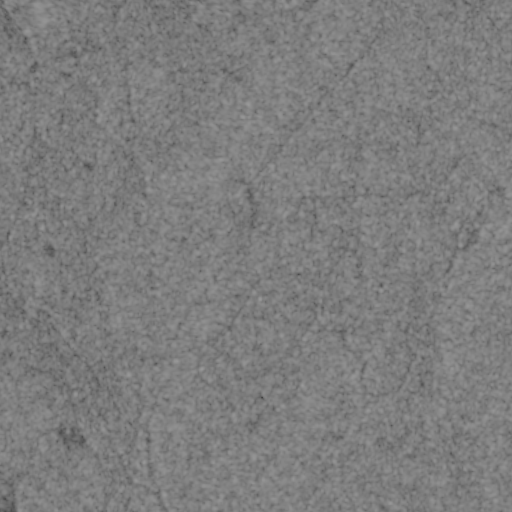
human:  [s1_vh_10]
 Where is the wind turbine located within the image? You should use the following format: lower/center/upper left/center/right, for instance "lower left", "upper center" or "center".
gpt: The wind turbine is located in the upper left of the image.
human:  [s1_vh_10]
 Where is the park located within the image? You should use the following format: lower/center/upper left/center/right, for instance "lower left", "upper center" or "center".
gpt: There is no park in the image.

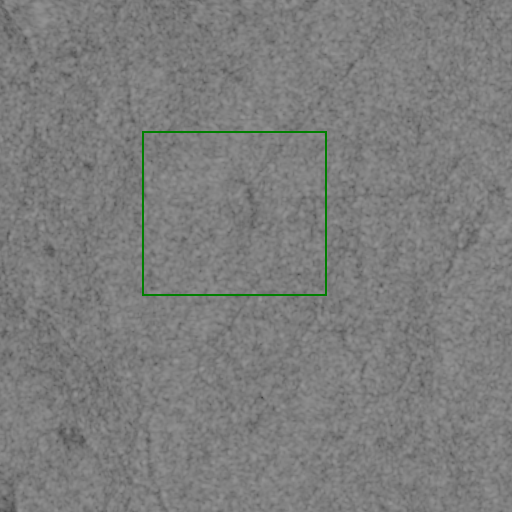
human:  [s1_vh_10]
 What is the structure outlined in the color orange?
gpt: There is no orange outline.
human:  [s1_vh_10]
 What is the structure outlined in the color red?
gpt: There is no structure outlined in red.